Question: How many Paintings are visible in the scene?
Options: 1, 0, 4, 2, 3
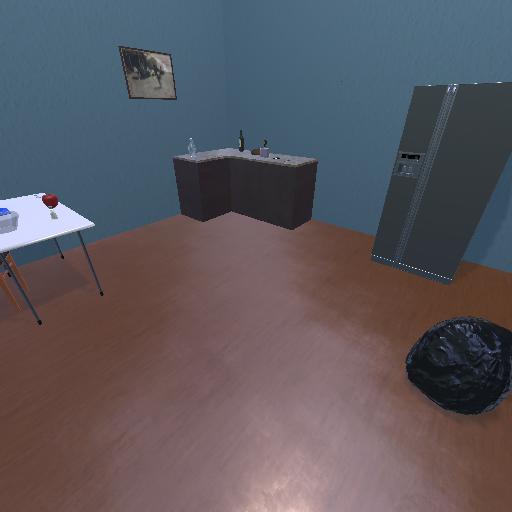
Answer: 1